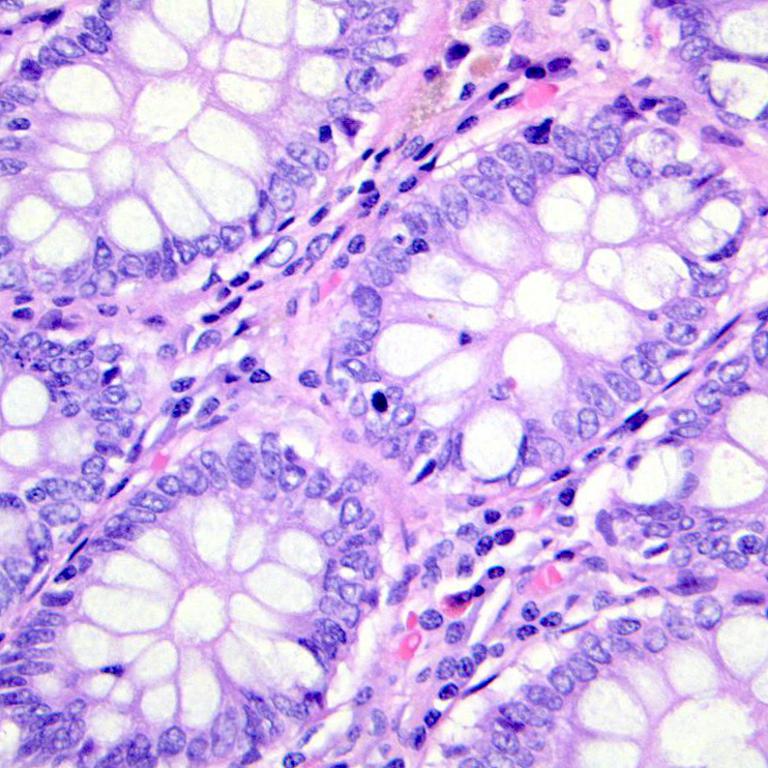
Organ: colon
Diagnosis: benign